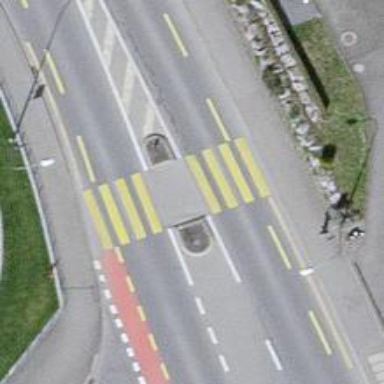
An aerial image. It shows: Uncontrolled zebra crossing with island. The crossing is marked with zebra stripes.